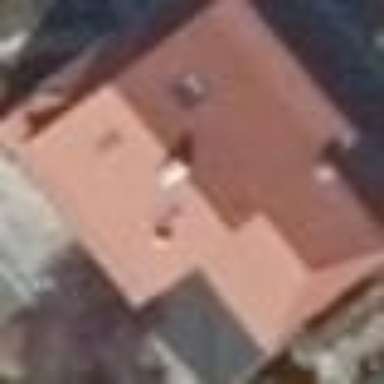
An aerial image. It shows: Detached building with half-hipped roof shape.